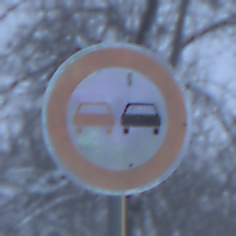
Verkehrszeichen: Ueberholverbot
Umgebung: Outdoor, Nature
Tageszeit: Midday
Wetter: Overcast
Licht: Natural
Jahreszeit: Winter
Kontrast: LowContrast